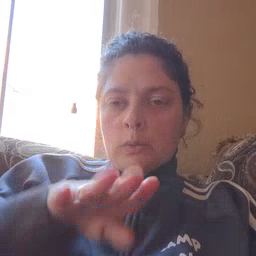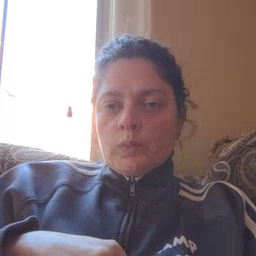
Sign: into